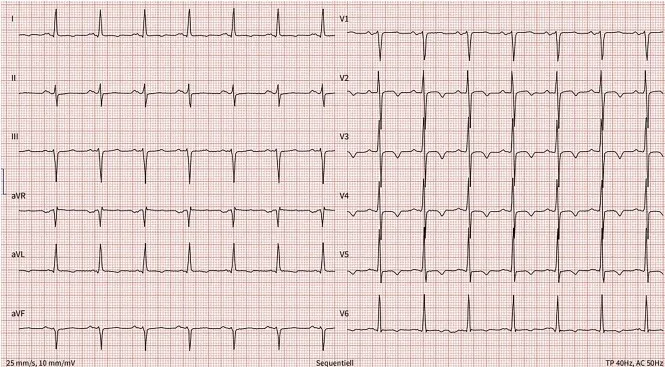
Discharge electrocardiogram: normocardic sinus rhythm, heart rate 91/min, left axis deviation, PQ 160 ms, QRS 90 ms, negative T-waves in I, aVL, V2-6, and QTc 444 ms.
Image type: electrography (ekg)